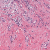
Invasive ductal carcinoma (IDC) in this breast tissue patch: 0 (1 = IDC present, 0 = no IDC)